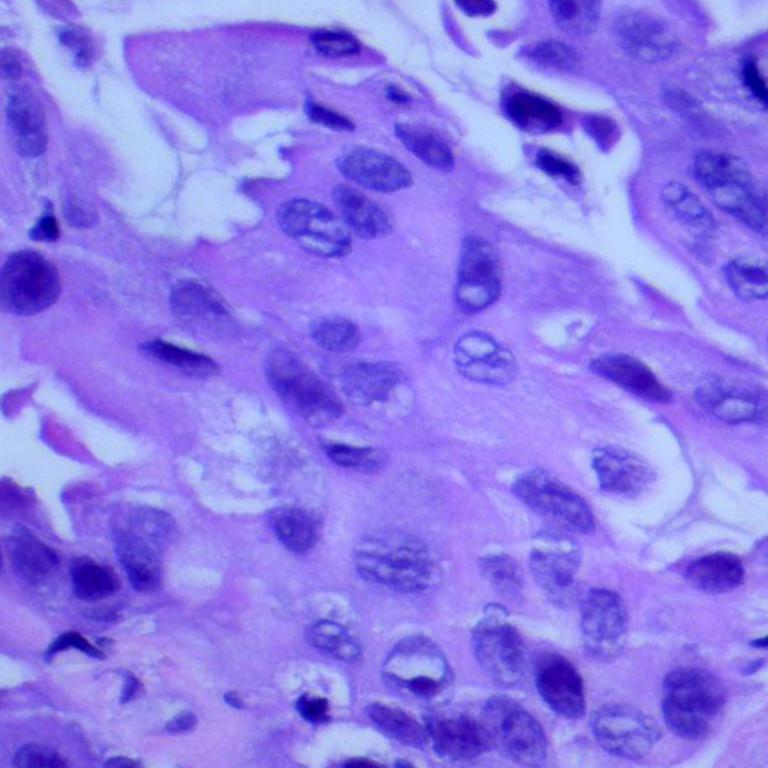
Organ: lung
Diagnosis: adenocarcinomas